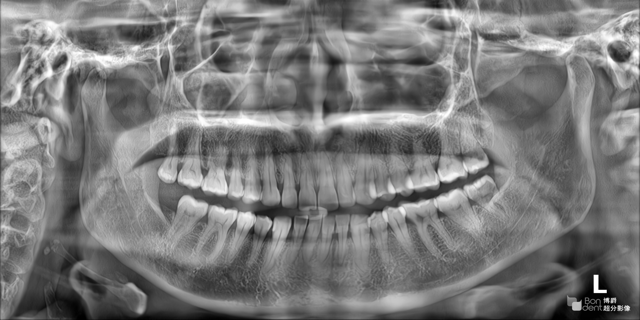
adult